Field crop: tomato
Growth stage: 2
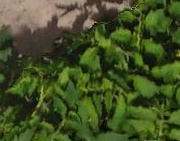
Species: tomato